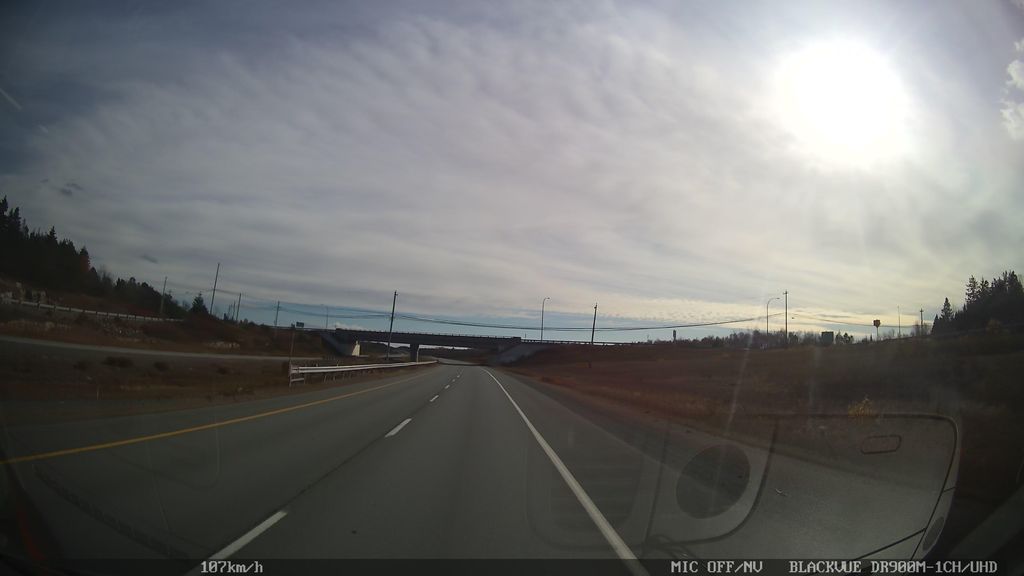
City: halifax